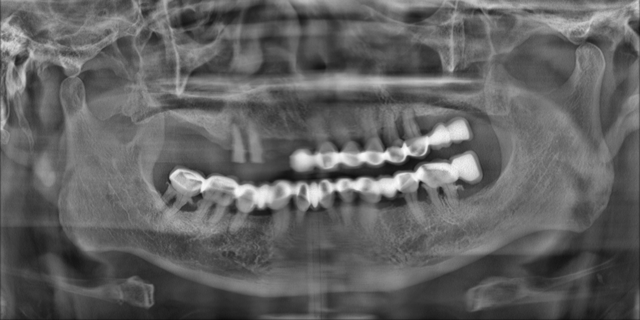
adult